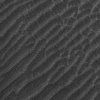
Atmospheric dust classification: not_dusty